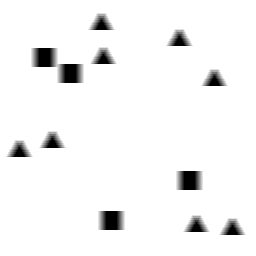
Squares: 4
Triangles: 8
Stars: 0
Total shapes: 12